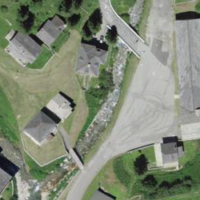
EUNIS habitat code: 54
Species observed at this site:
Eryngium alpinum
Fringilla coelebs